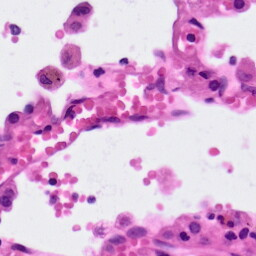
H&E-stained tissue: Lung